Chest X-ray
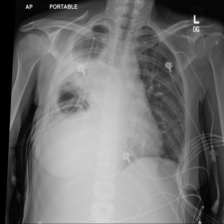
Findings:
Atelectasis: negative
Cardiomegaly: negative
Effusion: positive
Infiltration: positive
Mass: negative
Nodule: negative
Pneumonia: negative
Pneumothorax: positive
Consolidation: negative
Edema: negative
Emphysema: negative
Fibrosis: negative
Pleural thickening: positive
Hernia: negative